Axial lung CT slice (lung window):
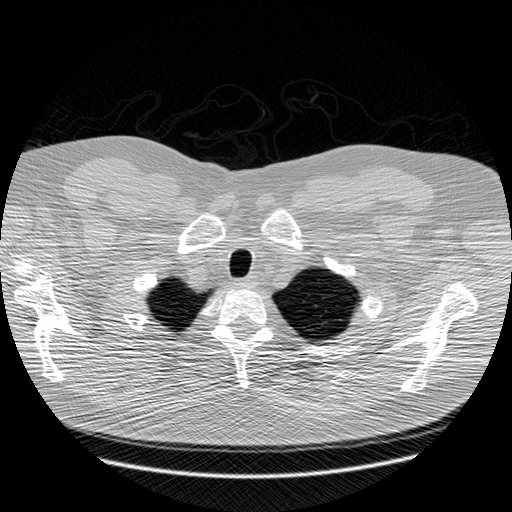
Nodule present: no